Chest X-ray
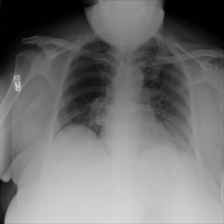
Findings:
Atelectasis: negative
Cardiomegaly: negative
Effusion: negative
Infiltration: negative
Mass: negative
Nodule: negative
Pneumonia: negative
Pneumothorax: negative
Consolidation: negative
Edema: negative
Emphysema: negative
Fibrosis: negative
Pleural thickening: negative
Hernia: negative